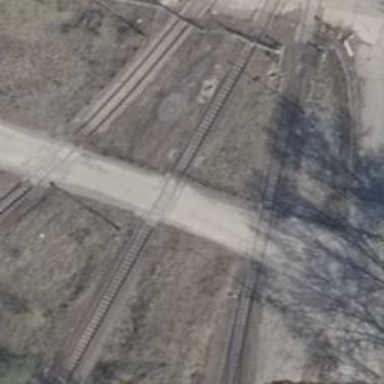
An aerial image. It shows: Level crossing along the railway.